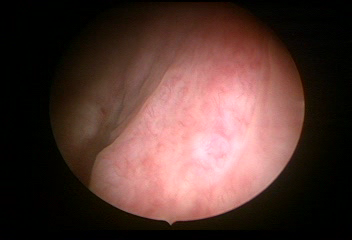
Modality: WLC
Class: Normal mucosa
Bladder cancer association: No